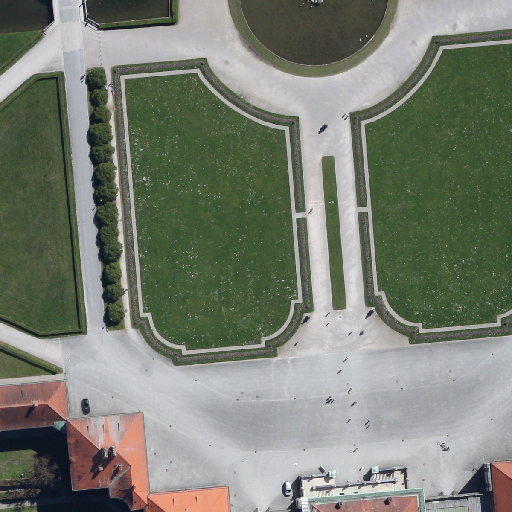
Referring expression: impervious surface